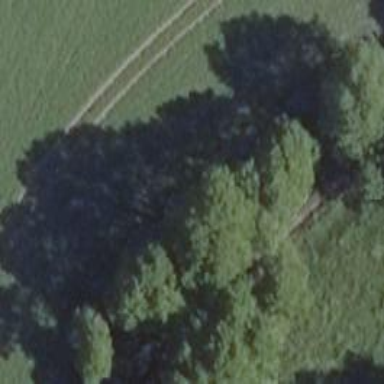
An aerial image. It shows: Row of trees in natural setting.